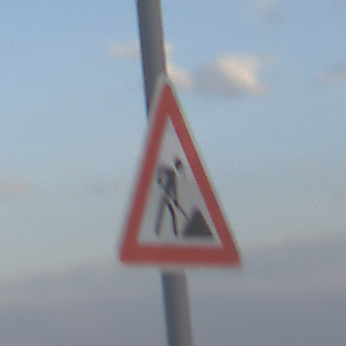
Verkehrszeichen: Arbeitsstelle
Umgebung: Outdoor, Nature
Tageszeit: SunriseSunset
Wetter: PartlyCloudy
Licht: Natural
Jahreszeit: NotSpecified
Kontrast: LowContrast